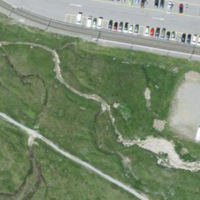
EUNIS habitat code: 26
Species observed at this site:
Melanargia galathea